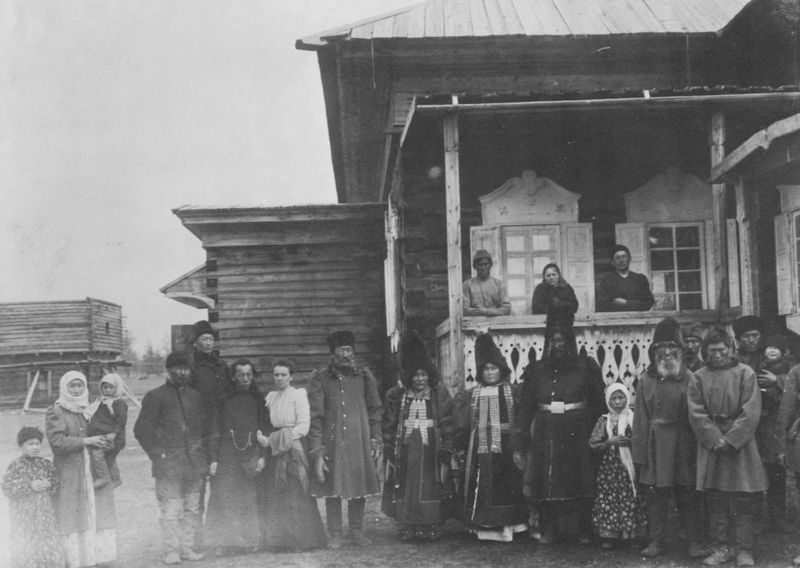
Titel: Ein wohlhabender jakutischer Haushalt
Künstler: Russischer Photograph
Standort: New York (New York)
Institution: American Museum of Natural History
Schlagwörter: gruppe, frauen, menschen, sand, fenster, holz, kleider, männer, schwarz, strasse, weiss, dach, haus, bärte, mützen, familie, kinder, balkon, russland, wüste, dorf, platz, geländer, knöpfe, foto, fotografie, veranda, mäntel, gruppenbild, uhrkette, kopftücher, ballustrade, armut, holzhaus, blockhaus, dokumentation, holzhäuser, einwohner